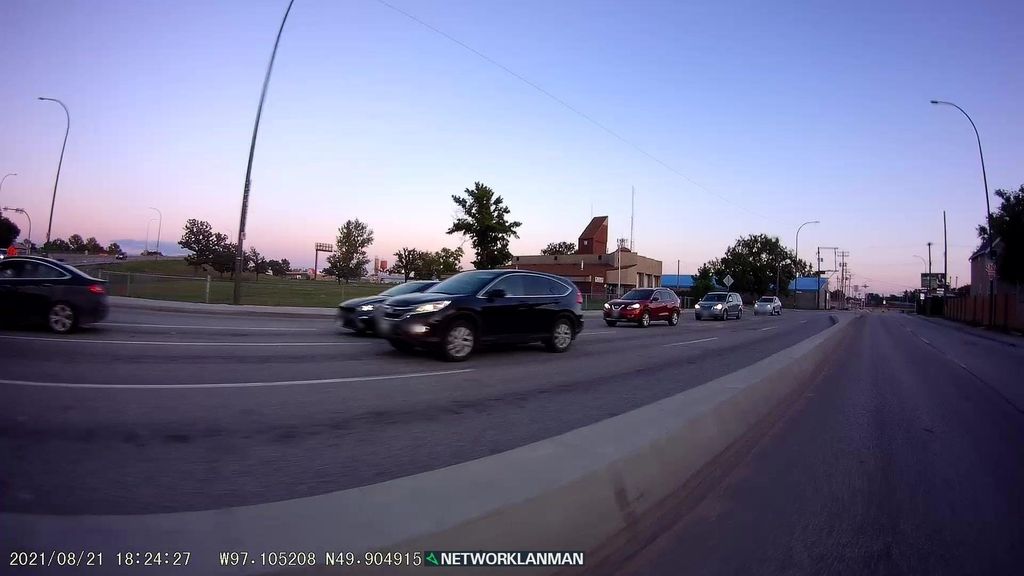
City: winnipeg